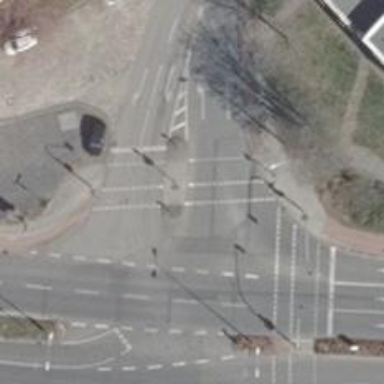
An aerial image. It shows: Road crossing with traffic signals.